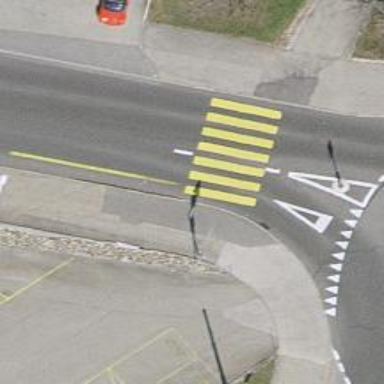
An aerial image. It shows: Zebra crossing on the road.